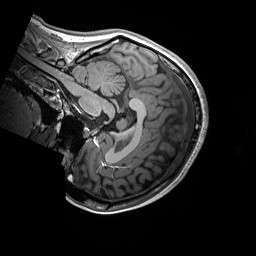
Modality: T1w
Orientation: sagittal
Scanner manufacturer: siemens
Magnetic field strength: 3 T
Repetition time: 2.2 s
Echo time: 0.00244 s